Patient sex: M
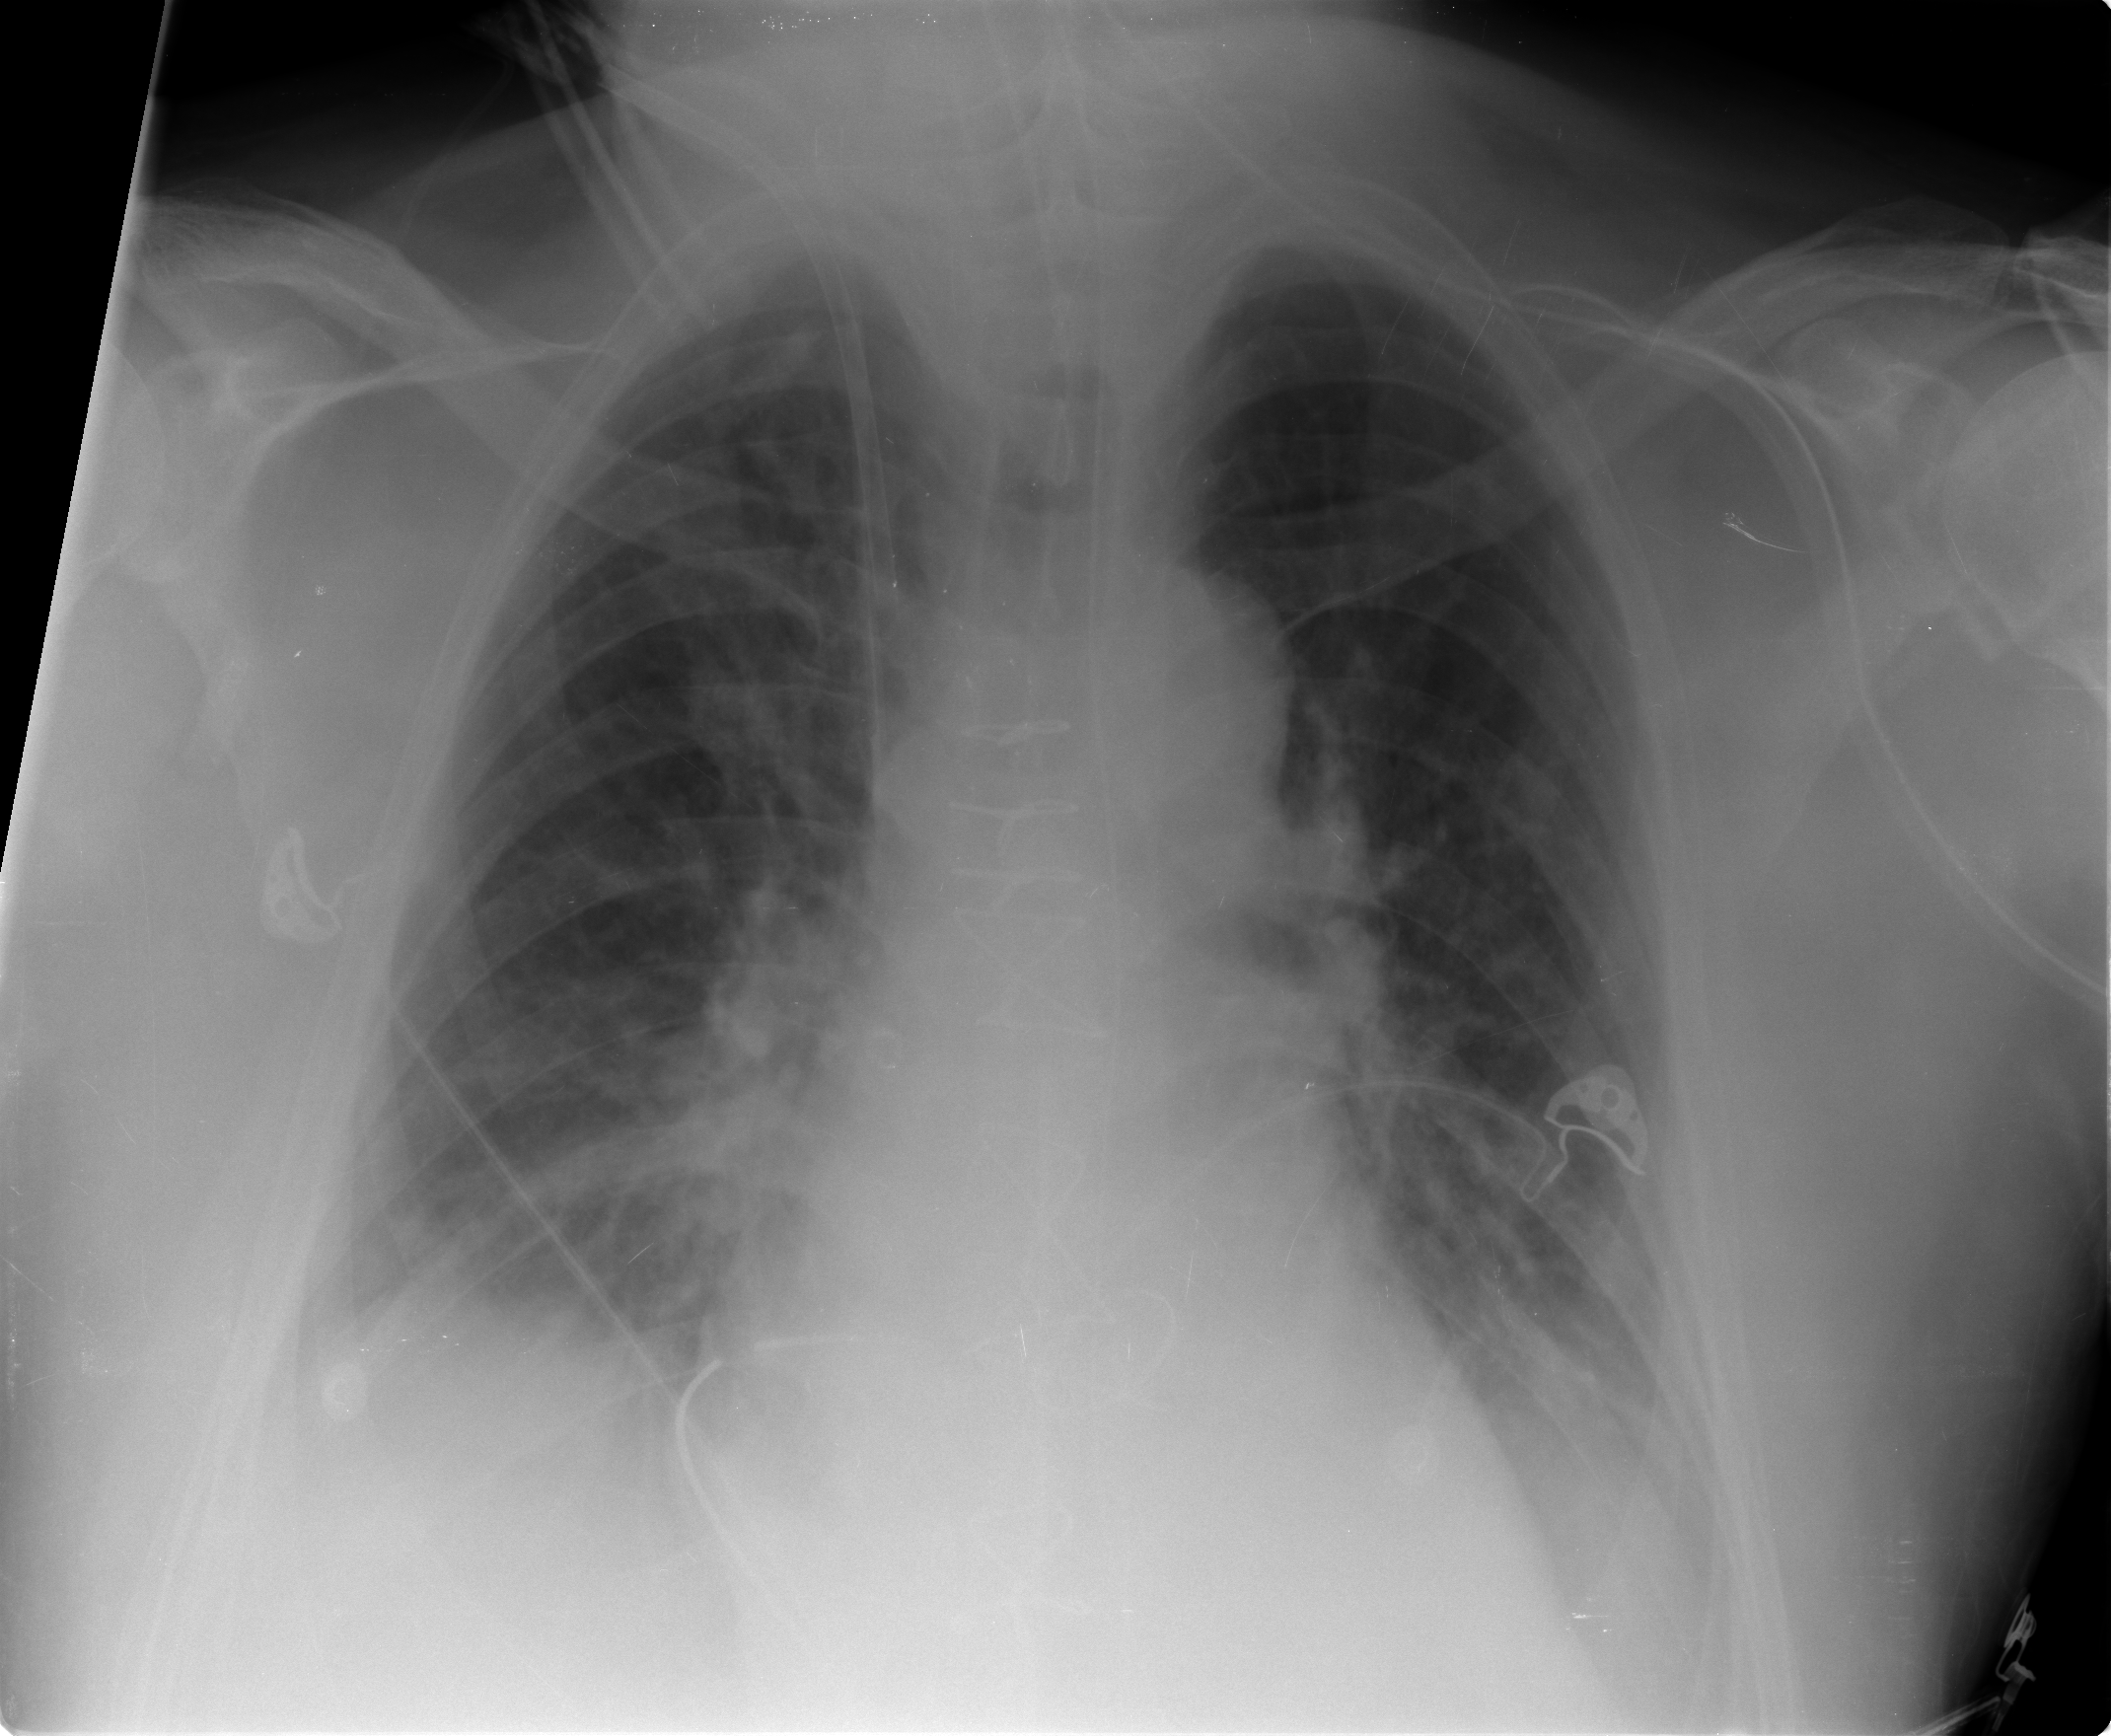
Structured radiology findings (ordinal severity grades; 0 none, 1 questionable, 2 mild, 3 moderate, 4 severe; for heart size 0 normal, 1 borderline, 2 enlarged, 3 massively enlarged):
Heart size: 0
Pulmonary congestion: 1
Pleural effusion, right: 2
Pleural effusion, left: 2
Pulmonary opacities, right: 0
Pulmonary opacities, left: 0
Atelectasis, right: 2
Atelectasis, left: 2